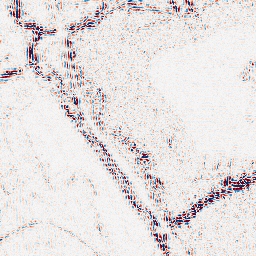
Category: wavelet
Decomposition family: wavelet_dwt
Decomposition parameters: wavelet: sym4
level: 2
Upsampling method: sinc_blackman
Upsampling parameters: scale: 4
kernel_size: 16
Upsampling scale: 4